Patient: sex F, age 82
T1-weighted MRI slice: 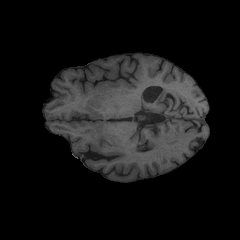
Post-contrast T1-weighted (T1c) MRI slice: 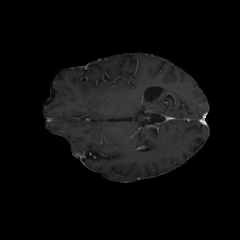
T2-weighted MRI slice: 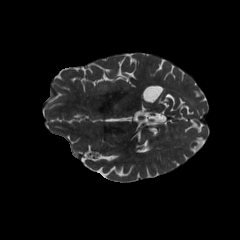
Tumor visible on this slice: yes
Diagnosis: Glioblastoma, IDH-wildtype
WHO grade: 4